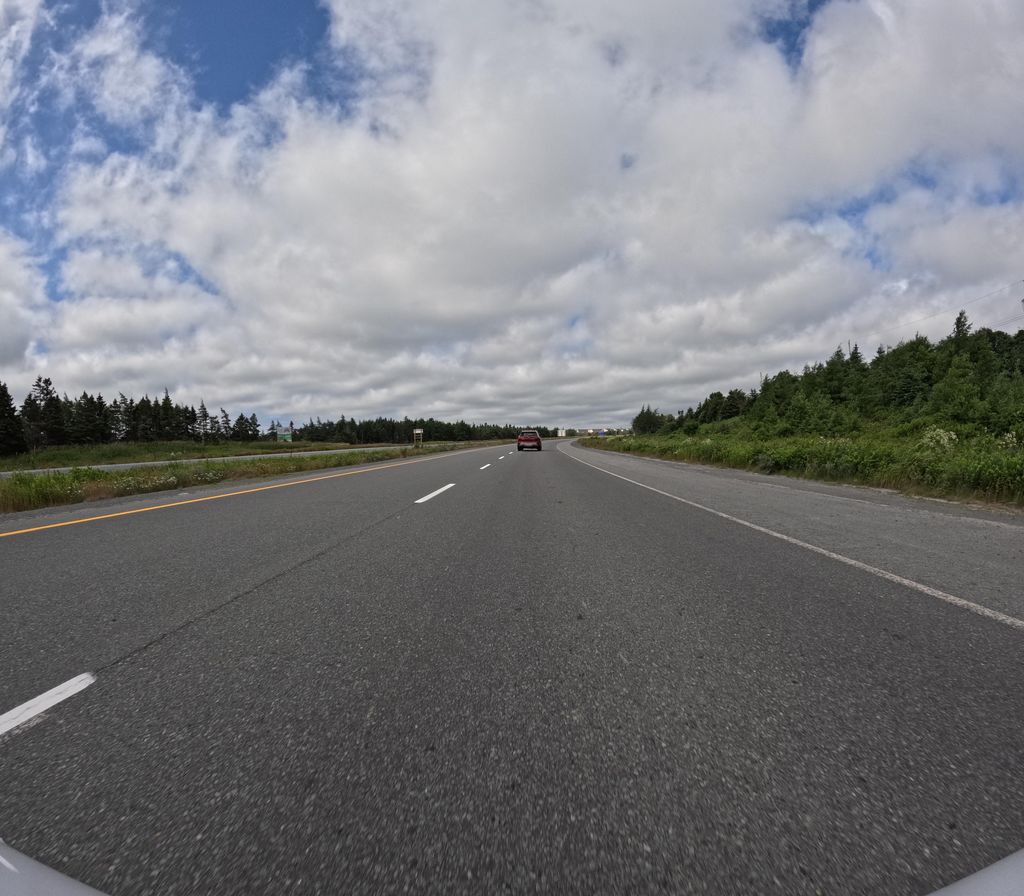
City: st_johns